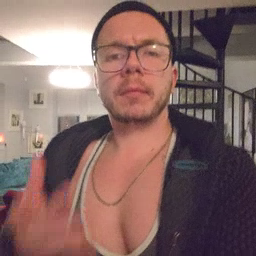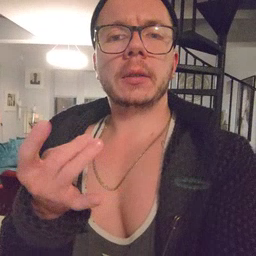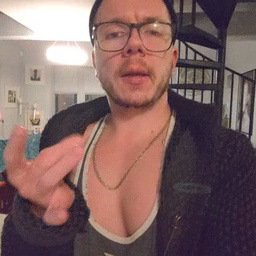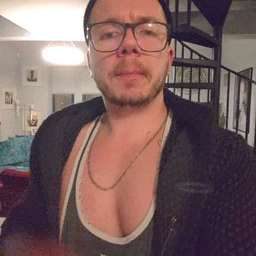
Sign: sticky